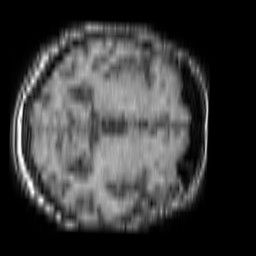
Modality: T1w
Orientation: axial
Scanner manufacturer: philips
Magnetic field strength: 1.5 T
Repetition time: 0.2033 s
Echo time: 0.001921 s